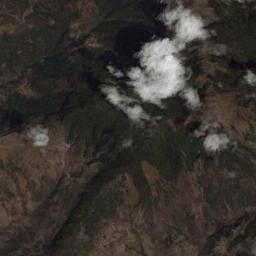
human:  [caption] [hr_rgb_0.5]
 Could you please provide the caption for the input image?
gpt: Sparse white clouds on the ground where green and brown intersect .

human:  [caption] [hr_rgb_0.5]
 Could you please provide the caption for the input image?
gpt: There were thick clouds in the air, And we could barely see anything on the ground .

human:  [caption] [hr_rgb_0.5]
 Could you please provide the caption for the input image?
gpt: The white cloud is above bare and green land .

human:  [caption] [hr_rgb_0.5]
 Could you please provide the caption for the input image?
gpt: The cumulus clouds are located above the land covered by some vegetation while some ups and downs are on the land .

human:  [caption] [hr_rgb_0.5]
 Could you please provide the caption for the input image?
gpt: There are a few pieces of white clouds over a brown mountain .